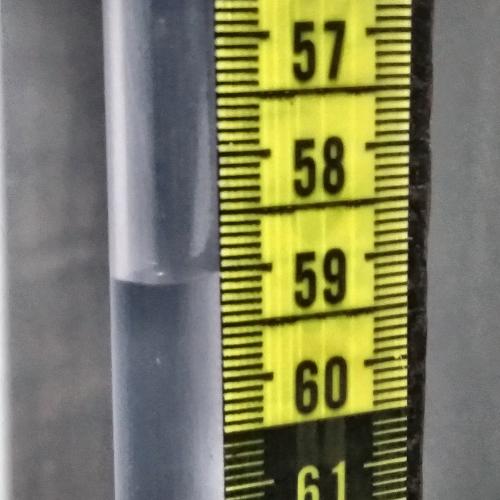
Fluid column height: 59.1 cm